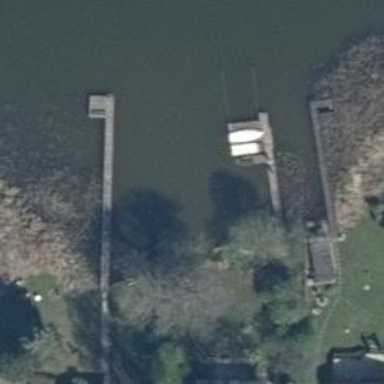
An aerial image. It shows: Man-made pier.